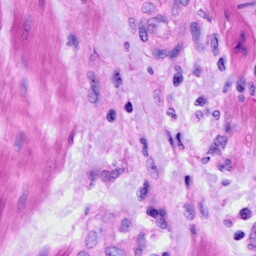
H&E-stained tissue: Ovarian